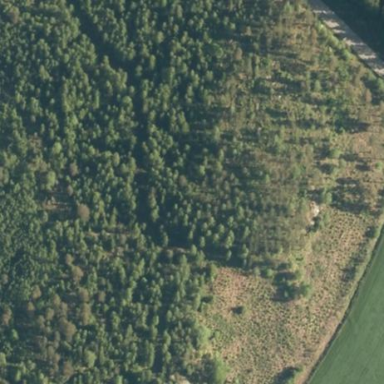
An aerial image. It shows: Scrub area designated for logging.